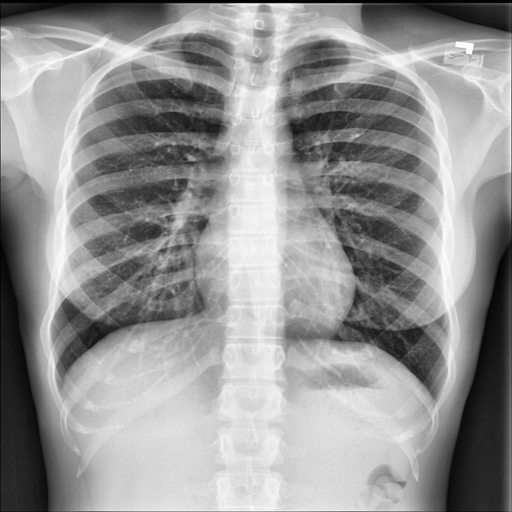
Finding: NORMAL